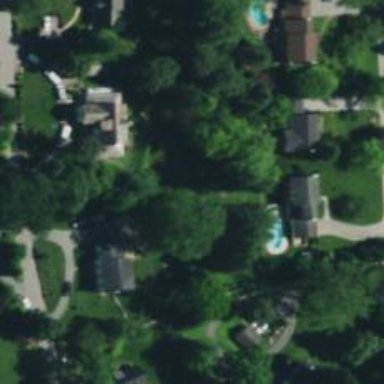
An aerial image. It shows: Neighborhood.